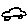
Label: car